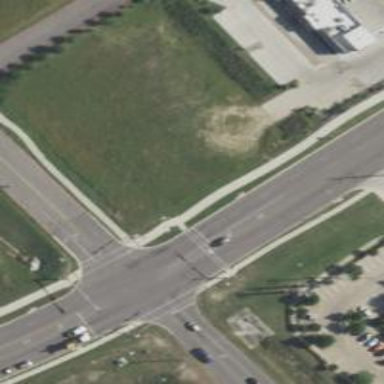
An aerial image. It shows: Secondary road with separate sidewalks.